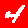
Digit: 4